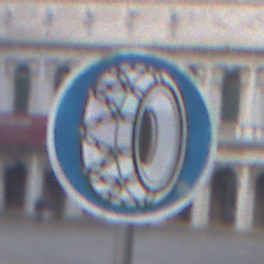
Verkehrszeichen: SchneekettenVorgeschrieben
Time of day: SunriseSunset
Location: Outdoor (Urban)
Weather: PartlyCloudy
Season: NotSpecified
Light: Natural